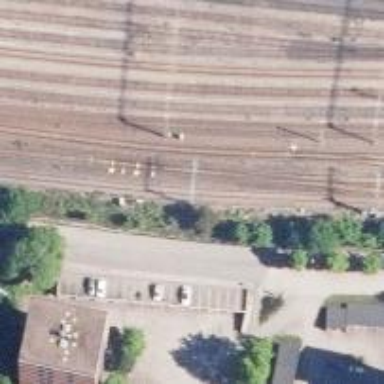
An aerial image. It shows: Railway with continuous electrified contact lines.